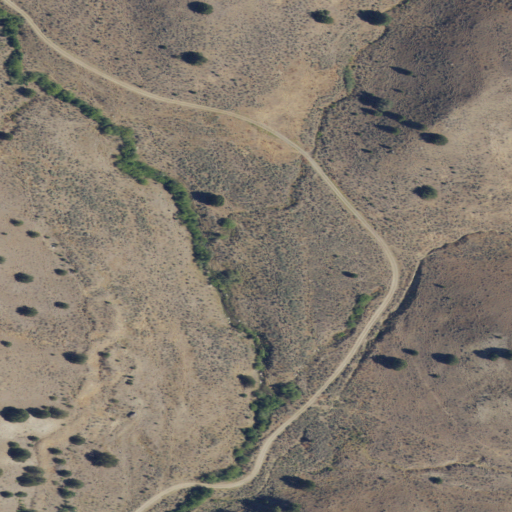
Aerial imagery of valley in Oregon named Clough Gulch containing only shrub